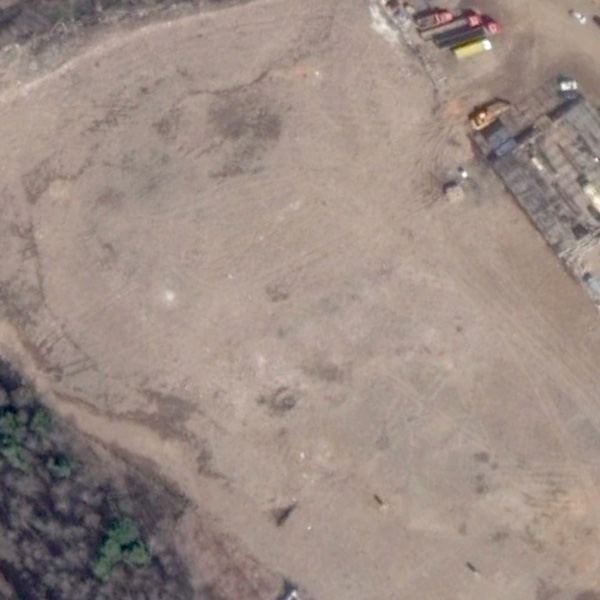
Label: BareLand